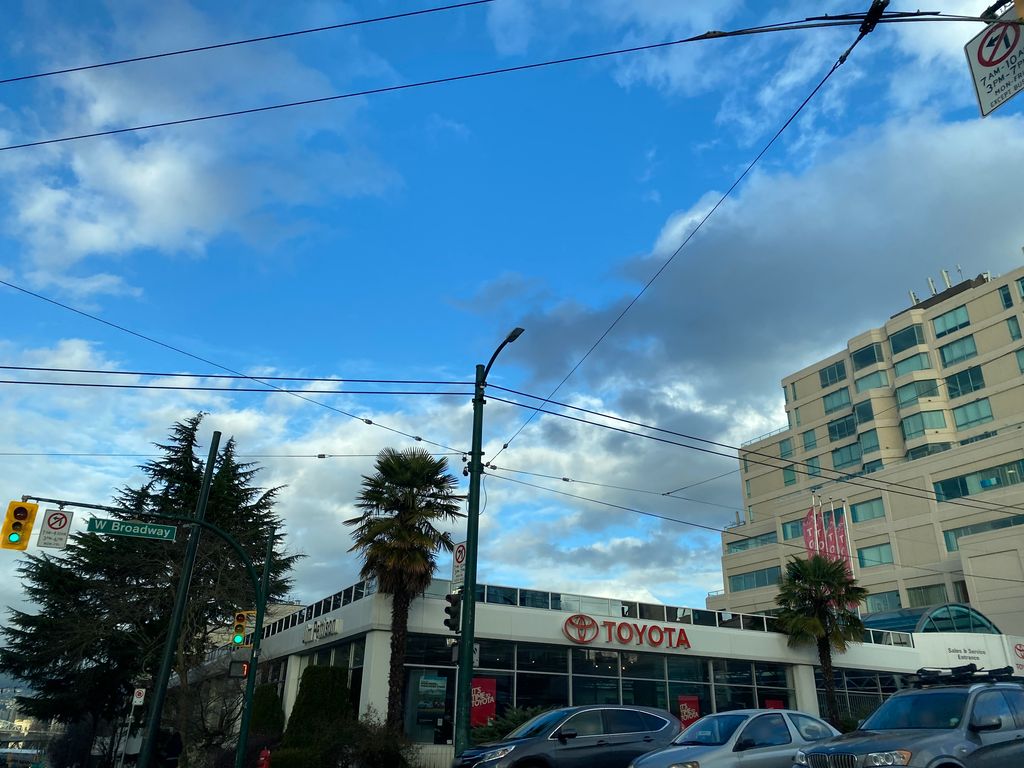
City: vancouver